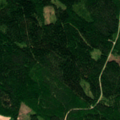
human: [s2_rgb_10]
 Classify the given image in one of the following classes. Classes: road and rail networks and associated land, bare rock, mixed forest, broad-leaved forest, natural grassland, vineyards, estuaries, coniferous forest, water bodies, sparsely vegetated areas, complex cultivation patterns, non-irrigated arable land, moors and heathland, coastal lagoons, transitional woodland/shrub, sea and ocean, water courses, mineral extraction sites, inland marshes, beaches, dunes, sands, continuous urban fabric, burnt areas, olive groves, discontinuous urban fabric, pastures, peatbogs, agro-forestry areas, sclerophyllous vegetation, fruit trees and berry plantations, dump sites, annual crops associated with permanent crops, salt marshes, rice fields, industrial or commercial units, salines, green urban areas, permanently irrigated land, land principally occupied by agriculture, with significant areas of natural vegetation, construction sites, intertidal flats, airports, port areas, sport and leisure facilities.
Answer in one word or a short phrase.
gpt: non-irrigated arable land, coniferous forest, mixed forest